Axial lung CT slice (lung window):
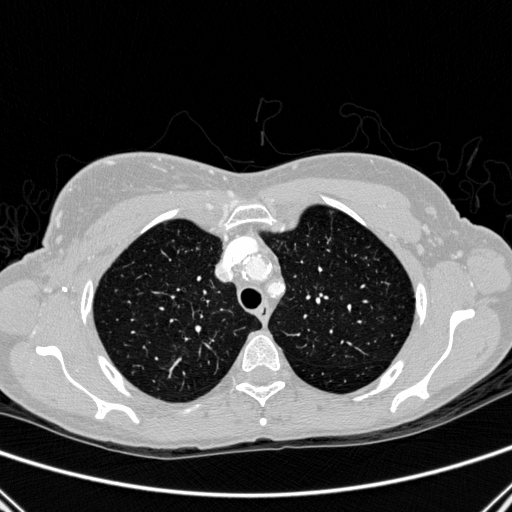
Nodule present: no